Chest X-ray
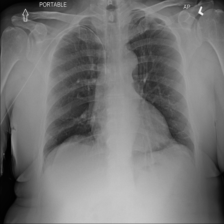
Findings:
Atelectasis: positive
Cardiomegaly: negative
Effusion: negative
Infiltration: negative
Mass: negative
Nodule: negative
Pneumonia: negative
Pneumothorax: negative
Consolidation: negative
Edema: negative
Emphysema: negative
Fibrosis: negative
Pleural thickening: negative
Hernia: negative